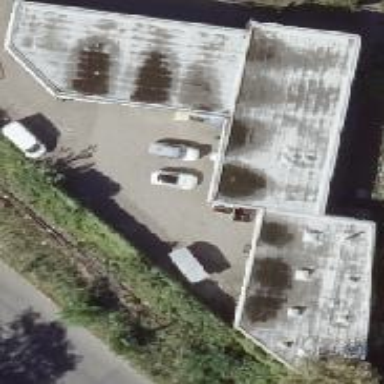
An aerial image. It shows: Commercial building housing car repair shop.